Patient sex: M
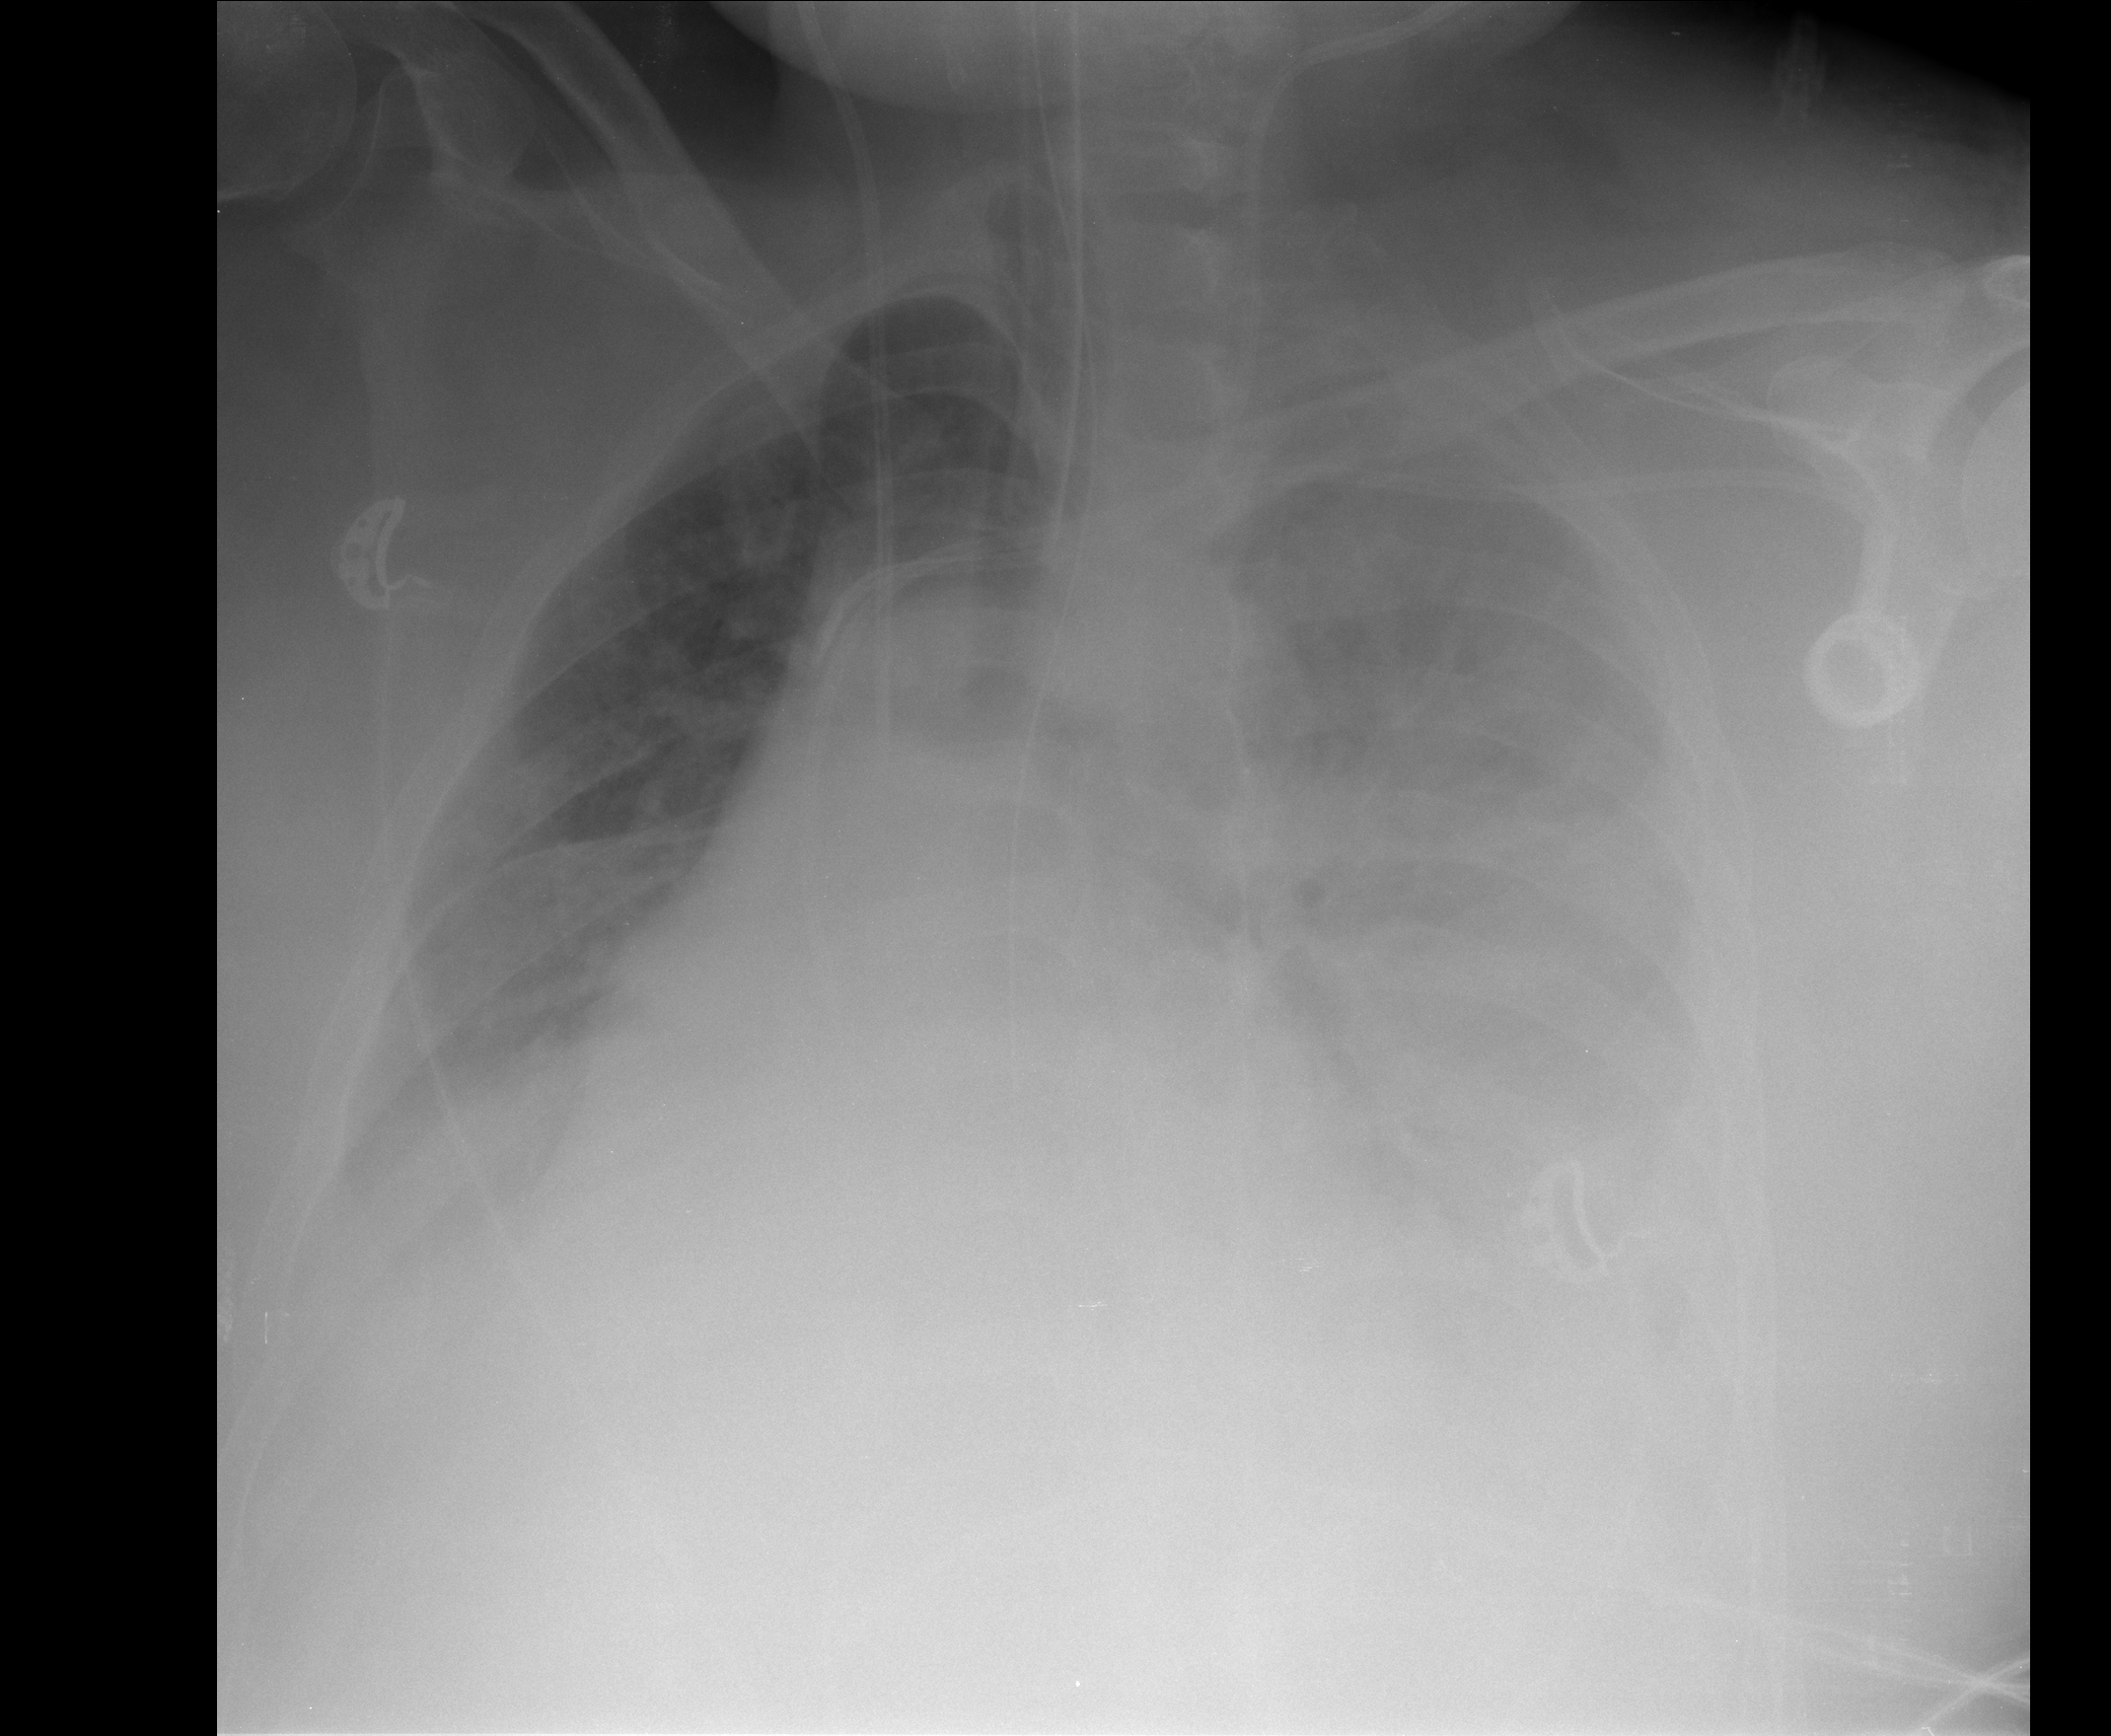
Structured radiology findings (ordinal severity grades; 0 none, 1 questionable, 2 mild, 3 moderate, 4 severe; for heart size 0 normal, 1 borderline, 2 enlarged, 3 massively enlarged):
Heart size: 2
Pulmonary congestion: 2
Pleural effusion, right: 2
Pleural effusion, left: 4
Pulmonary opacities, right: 0
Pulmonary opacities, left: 2
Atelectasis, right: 2
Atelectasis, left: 2